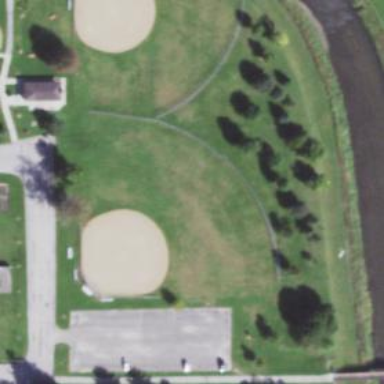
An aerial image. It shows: Baseball pitch for leisure land.